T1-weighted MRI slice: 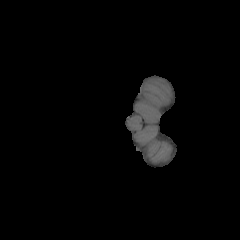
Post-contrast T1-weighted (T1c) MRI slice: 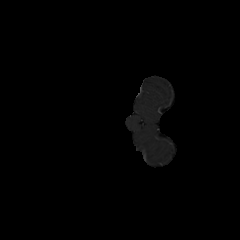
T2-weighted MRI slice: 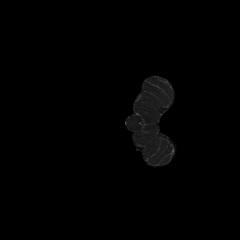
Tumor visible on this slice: no